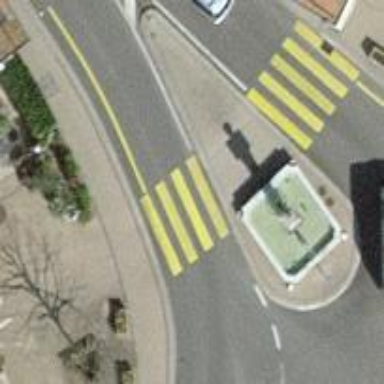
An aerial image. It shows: Zebra crossing on the road.